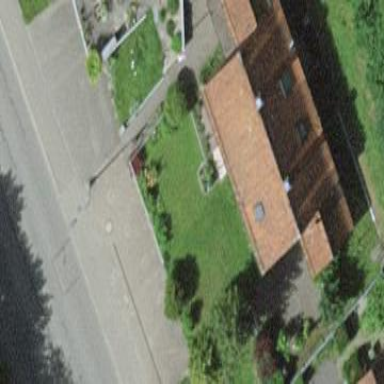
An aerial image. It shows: Group of garages.